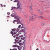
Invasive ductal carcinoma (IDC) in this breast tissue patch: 1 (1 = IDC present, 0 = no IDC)